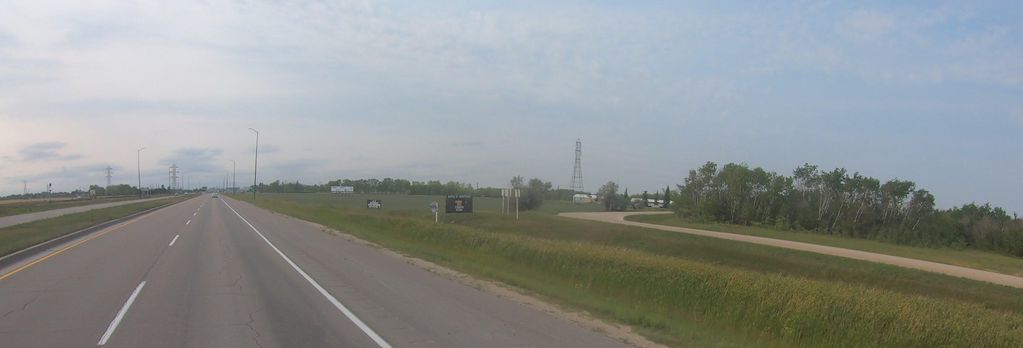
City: winnipeg